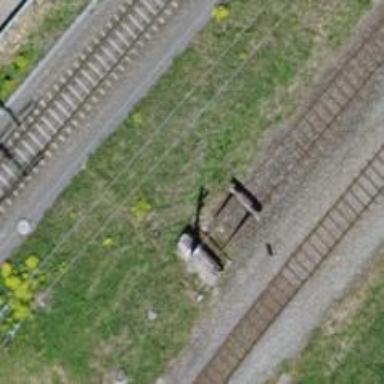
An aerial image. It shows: Railway buffer stop.